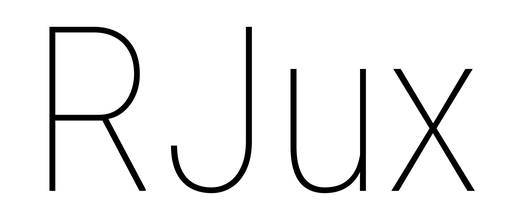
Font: Roboto_Condensed_Thin